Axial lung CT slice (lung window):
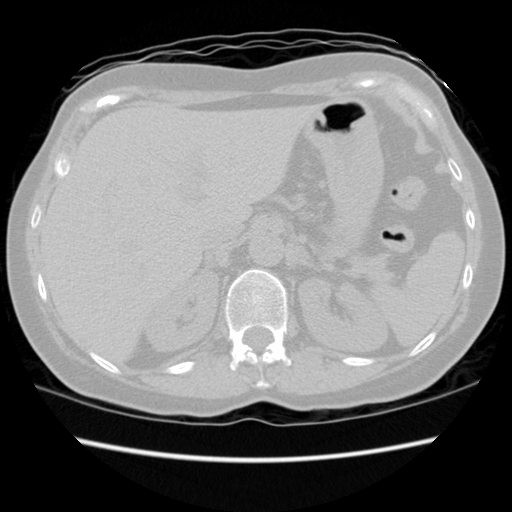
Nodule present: no